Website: lowes
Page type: newsletter-management
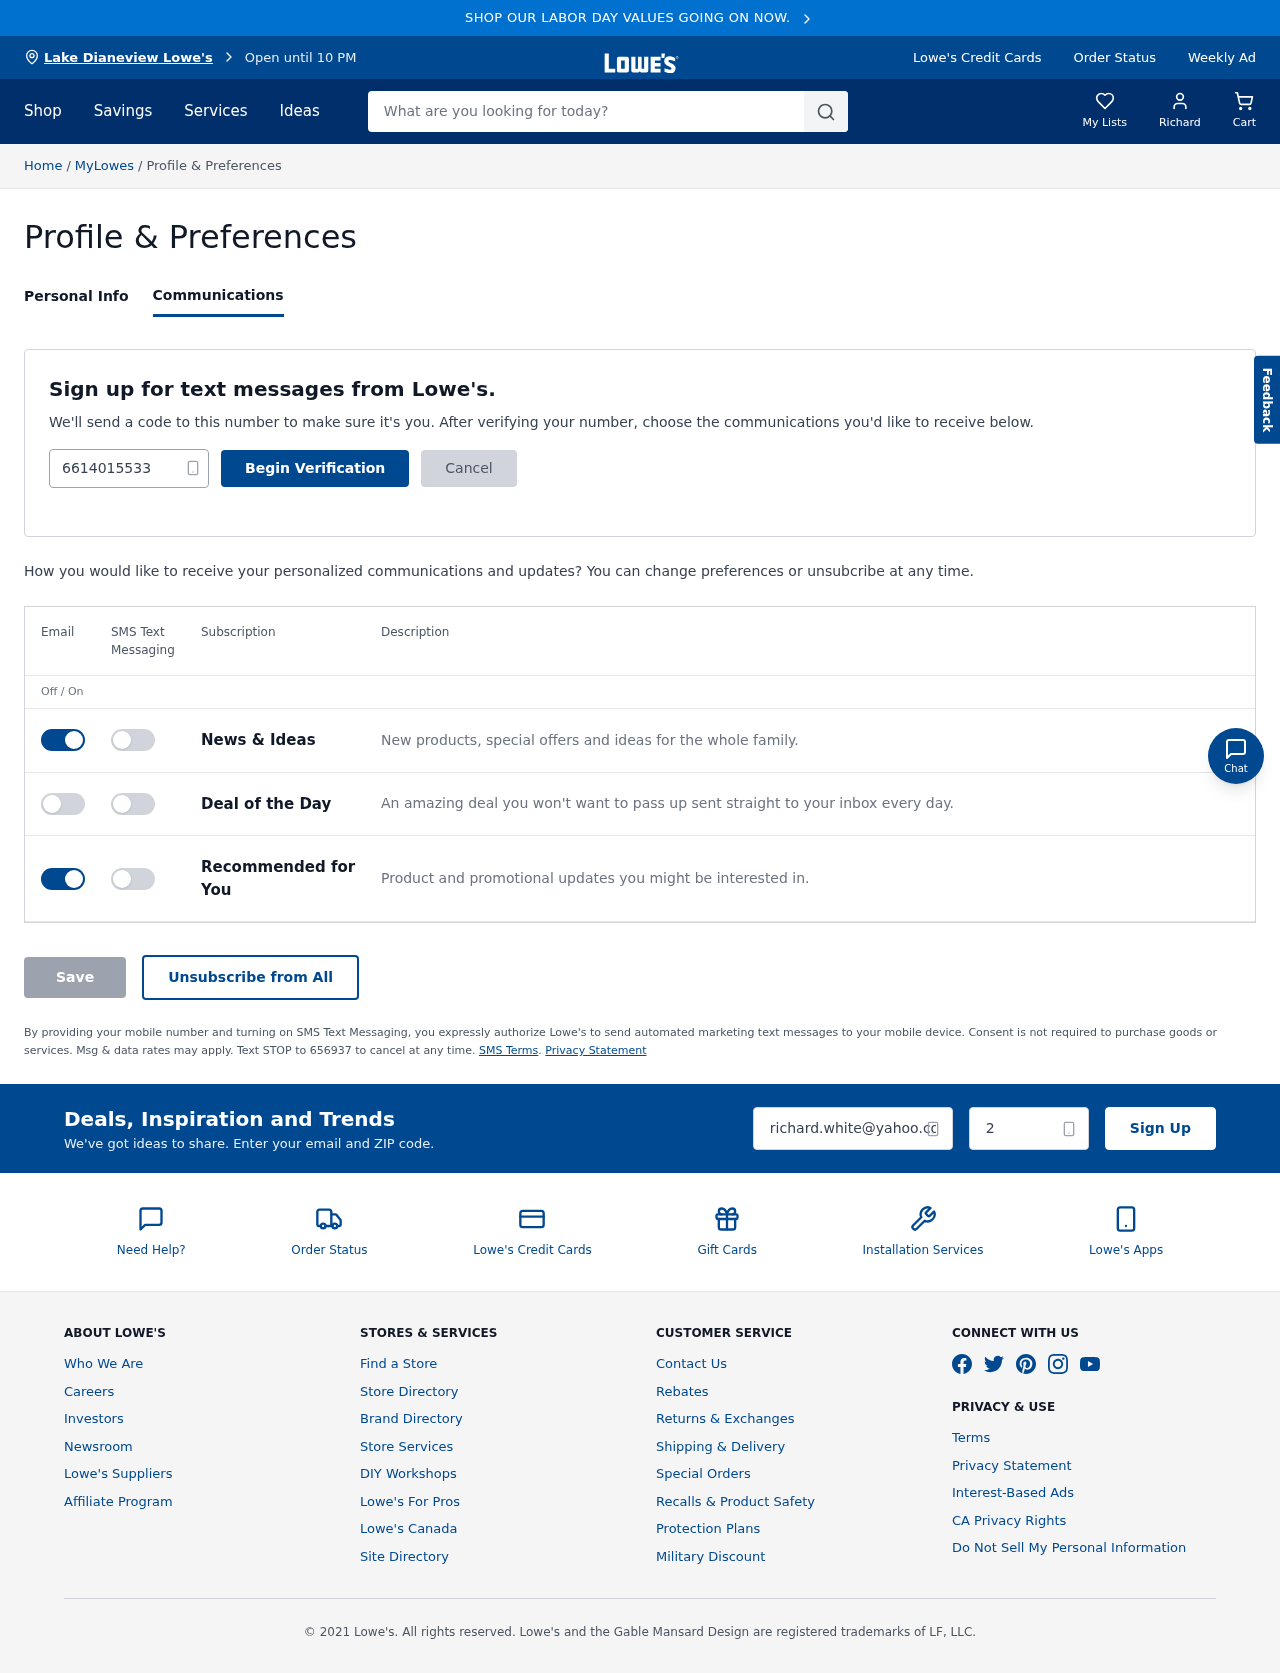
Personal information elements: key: PII_CITY
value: Lake Dianeview Lowe's
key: PII_EMAIL
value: richard.white@yahoo.com
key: PII_FIRSTNAME
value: Richard
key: PII_PHONE
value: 6614015533
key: PII_POSTCODE
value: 22343
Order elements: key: ORDER_NUM_ITEMS
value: Cart
Search elements: key: HEADER_SEARCH
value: What are you looking for today?